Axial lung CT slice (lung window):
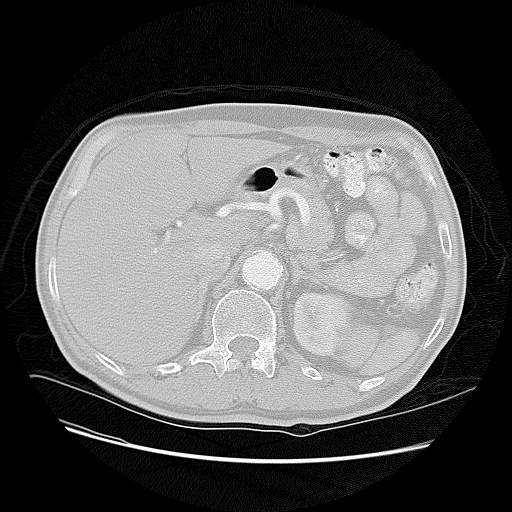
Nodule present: no